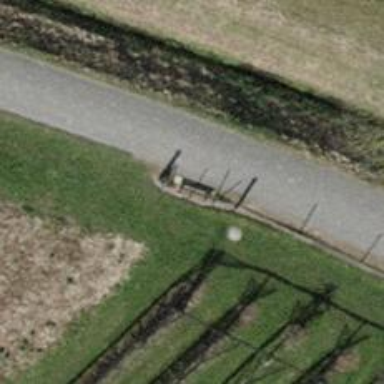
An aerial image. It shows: Bench for seating.